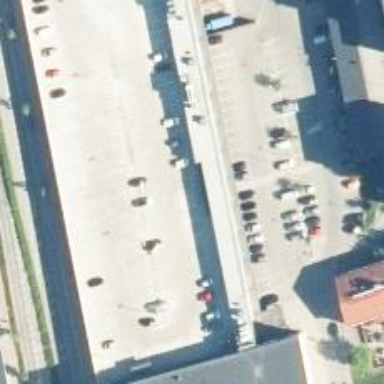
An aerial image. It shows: Retail building.